Aerial crown-view tile of a tropical tree (Barro Colorado Island, Panama), acquired 20241216:
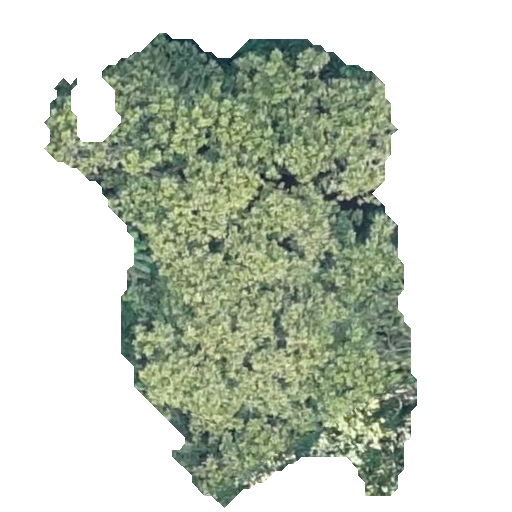
Species: Anacardium excelsum
GBIF accepted scientific name: Anacardium excelsum
Crown area: 169.102 m²